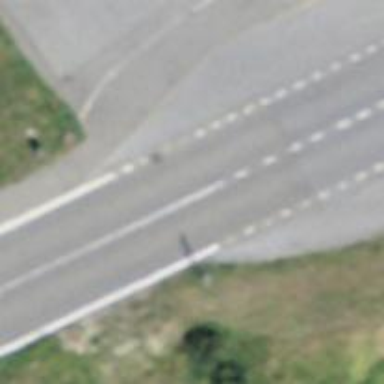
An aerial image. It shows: Tertiary road passing over bridge.